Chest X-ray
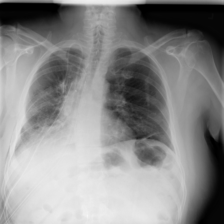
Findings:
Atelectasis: positive
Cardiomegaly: negative
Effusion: negative
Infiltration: negative
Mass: negative
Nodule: negative
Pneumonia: negative
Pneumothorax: negative
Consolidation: negative
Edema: negative
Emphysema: negative
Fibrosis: negative
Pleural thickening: negative
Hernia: negative